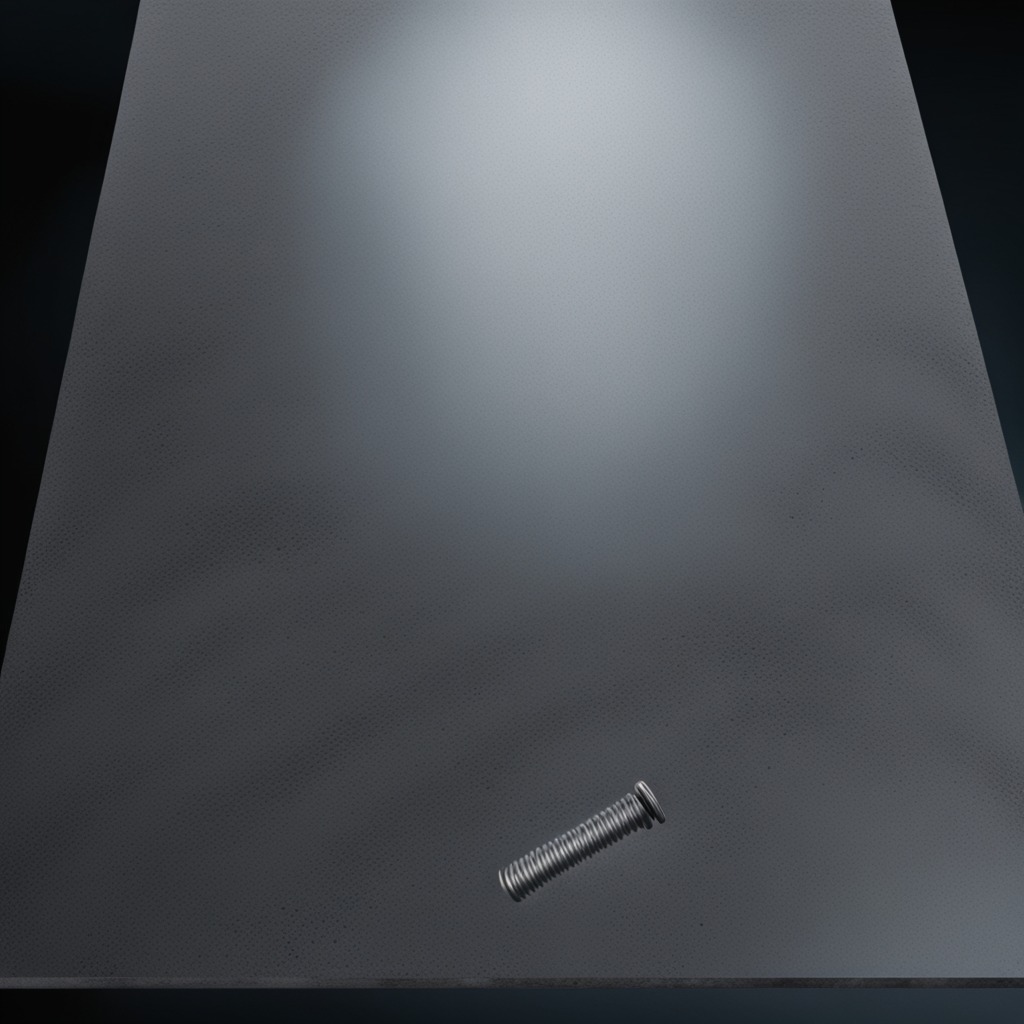
A coiled metal spring lies on a clean granite table inside a workshop at night.